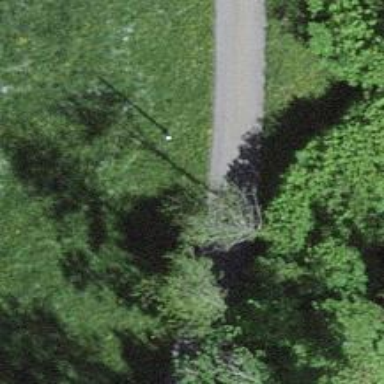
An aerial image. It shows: Minor power line.